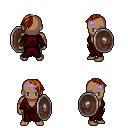
a pixel art fantasy rpg character, male body template, human, dark skin, red robe, teal pants, brunette long mohawk hairstyle, purple tiara, shield, four views (front, back, left, right), 2x2 character sprite sheet, small pixel art, hard edges, no anti-aliasing